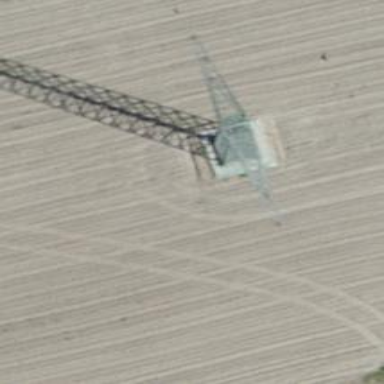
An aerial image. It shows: Power tower.